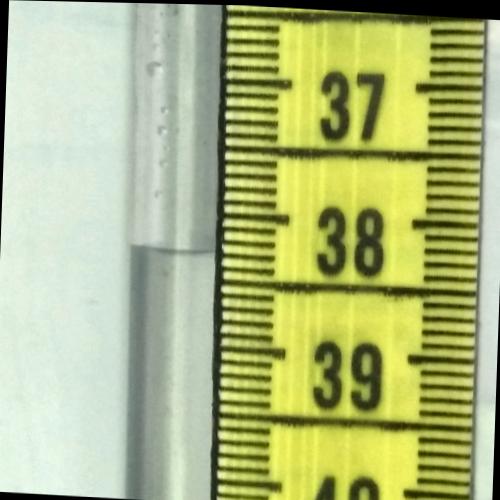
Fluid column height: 38.3 cm